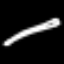
Label: pencil